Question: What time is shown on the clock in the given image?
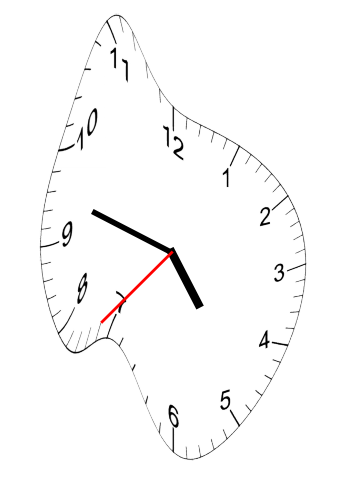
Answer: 04:47:37